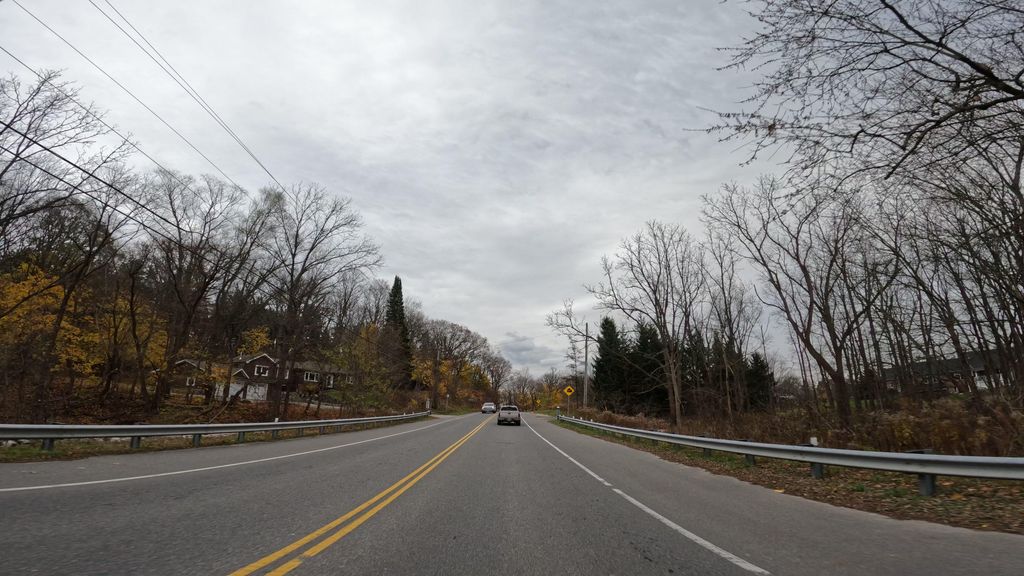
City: hamilton